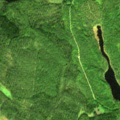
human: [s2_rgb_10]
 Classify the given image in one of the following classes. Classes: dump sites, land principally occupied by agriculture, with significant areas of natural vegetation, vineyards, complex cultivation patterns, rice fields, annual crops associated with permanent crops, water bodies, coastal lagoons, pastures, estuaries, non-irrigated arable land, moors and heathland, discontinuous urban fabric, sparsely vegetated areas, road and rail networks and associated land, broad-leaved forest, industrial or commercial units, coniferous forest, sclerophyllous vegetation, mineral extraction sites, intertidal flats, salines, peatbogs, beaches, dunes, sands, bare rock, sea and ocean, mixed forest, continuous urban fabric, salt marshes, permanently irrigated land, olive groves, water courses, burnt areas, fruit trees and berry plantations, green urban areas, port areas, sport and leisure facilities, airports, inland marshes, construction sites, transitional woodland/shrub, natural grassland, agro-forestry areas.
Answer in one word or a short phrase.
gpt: coniferous forest, mixed forest